【题型】选择题　【知识点】平面几何　【难度】easy
如图, 在 $\triangle ABC$ 中, $\angle B = 90^\circ$, 下列结论中正确的是( )

A. $\sin A = \frac{BC}{AB}$
B. $\cos A = \frac{BC}{AC}$
C. $\tan C = \frac{AB}{BC}$
D. $\cos C = \frac{AC}{BC}$
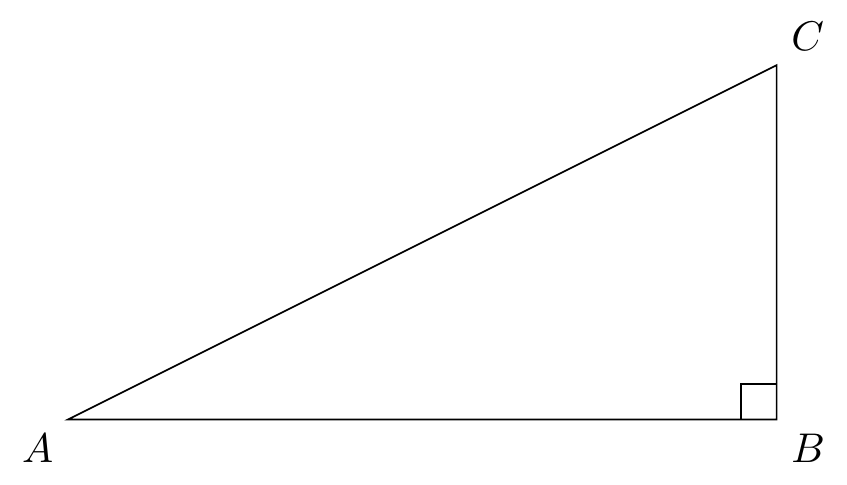
【解答】
解：在 $\triangle ABC$ 中, $\angle B = 90^\circ$,

则 $\sin A = \frac{BC}{AC}$, $\cos A = \frac{AB}{AC}$, $\tan C = \frac{AB}{BC}$, $\cos C = \frac{BC}{AC}$。

故选：C。